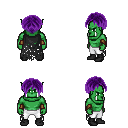
a pixel art fantasy rpg character, male body template, orc, green skin, black tattered cape, white pants, purple parted hairstyle, cloth bracers, black shoes, four views (front, back, left, right), 2x2 character sprite sheet, small pixel art, hard edges, no anti-aliasing